Question: I have some problem.
1. OS: MacOS (Macbook pro 2015)
2. Unity3D veresion: 2019.1.6f1 Personal
3. Secondary monitor: LG monitor (This is connected HDMI from Macbook)
1. Display Resolution Dialog: Enabled
2. Camera(1) Target Display: Display 1
3. Camera(2) Target Display: Display 2
'''
using UnityEngine;
using UnityEngine.UI;
public class DualMonitor : MonoBehaviour {
public Camera camera1, camera2;
public Text myText;
void Start() {
for (int i = 0; i < Display.displays.Length; i++) {
Display.displays[i].Activate(Display.displays[i].systemWidth, Display.displays[i].systemHeight, 60);
}
// if (Display.displays.Length > 1)
// Display.displays[1].Activate(Display.displays[1].systemWidth, Display.displays[1].systemHeight, 60);
myText.text = (Display.displays.Length).ToString();
Debug.Log("Display connected: " + Display.displays.Length);
}
}
'''
So, I had build and run in my computer. "Display.displays.Length" text value is "2".
My macbook monitor is shown, but my secondary monitor (LG monitor) is not show anything. I don't know.

Only the monitor wallpaper is visible.
I'd really appreciate it if you let me know.
Regards.
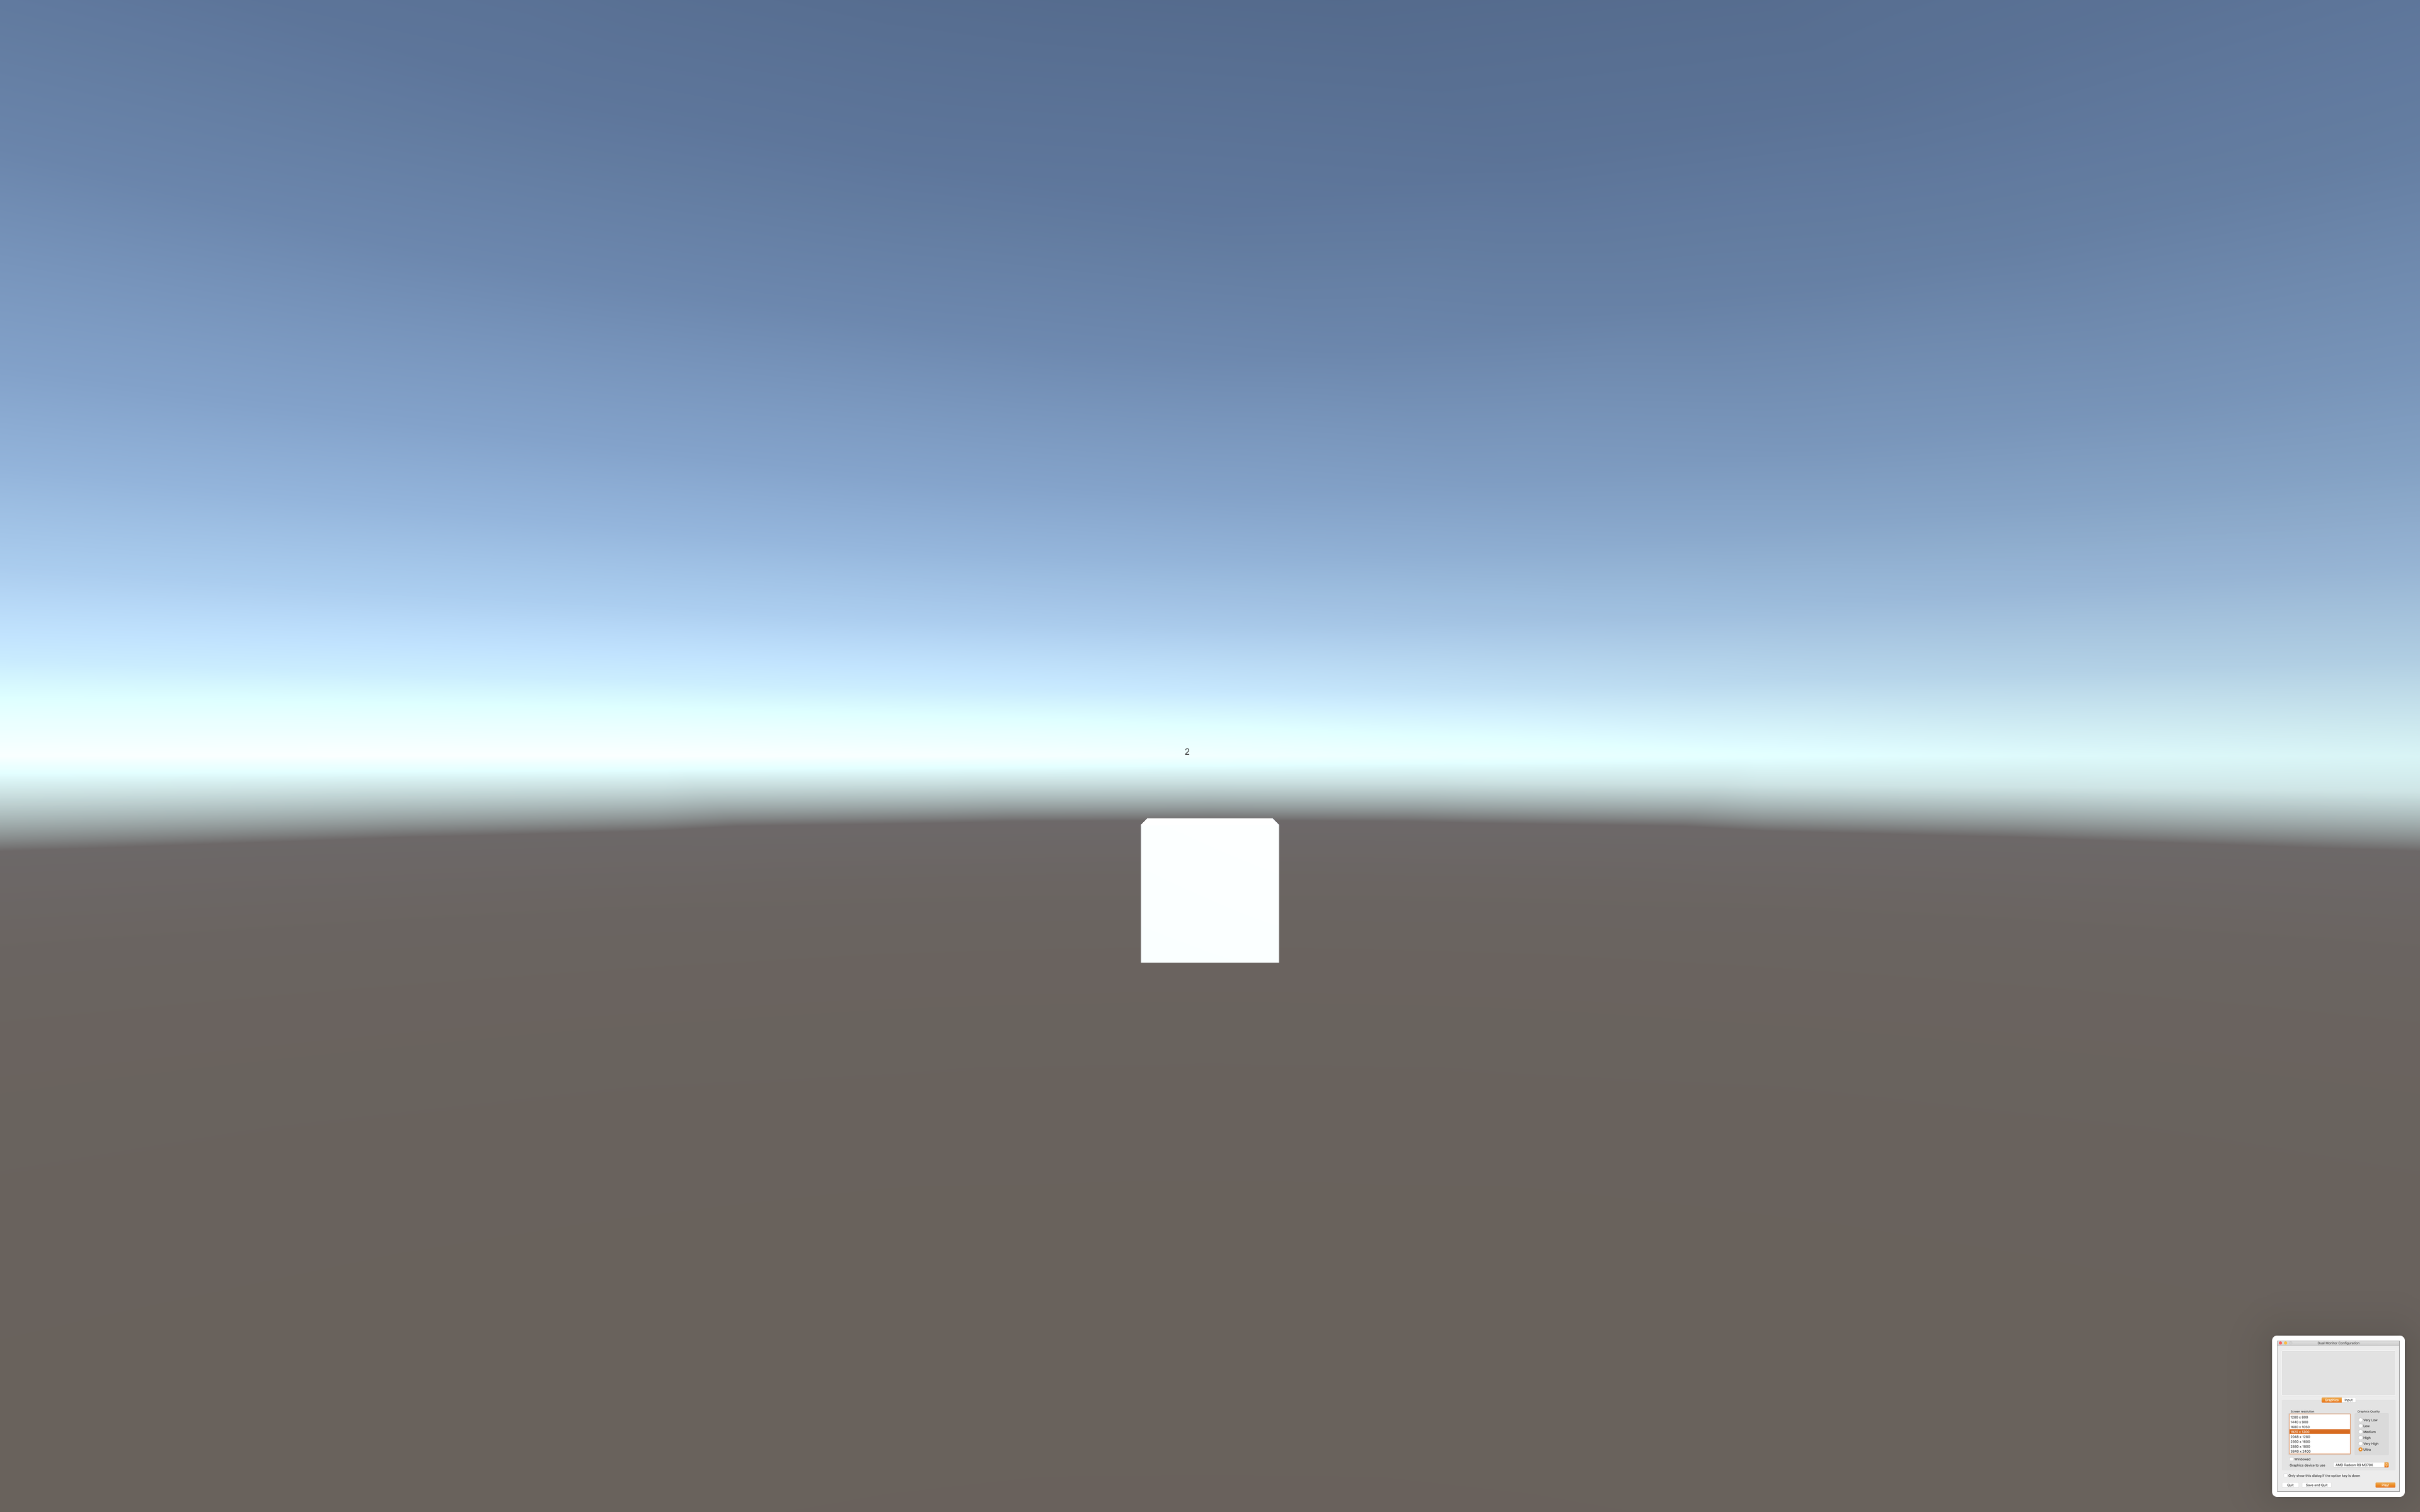
Answer: Each screen needs it's own camera, in the camera settings you can set which screen it renders to<URL>
So in your case, you need 2 camera's. Camera 1 with target display 1 and Camera 2 with target display 2